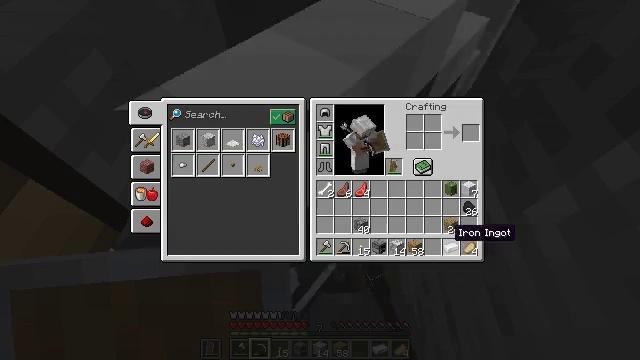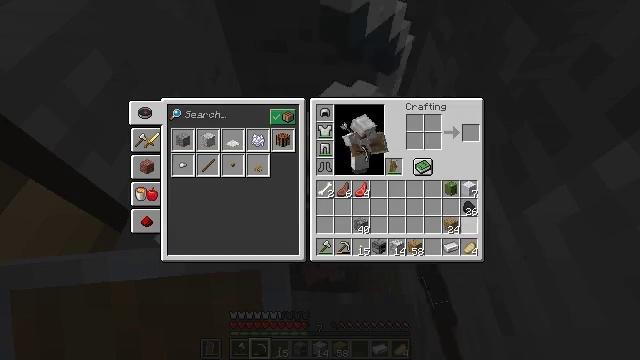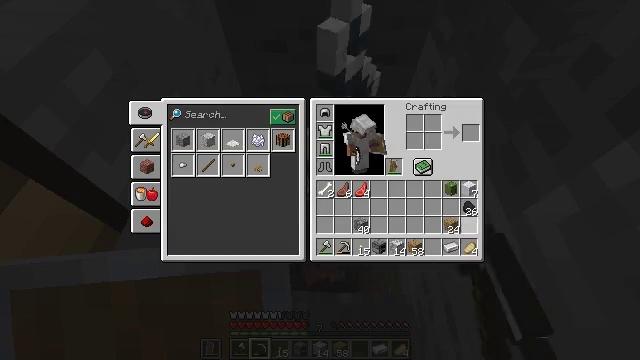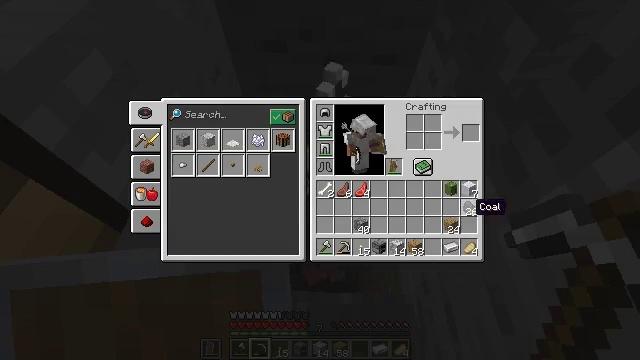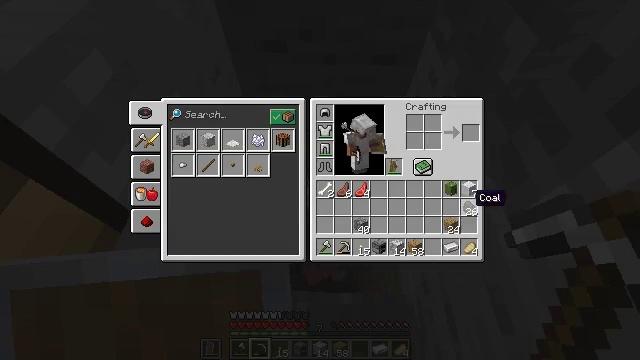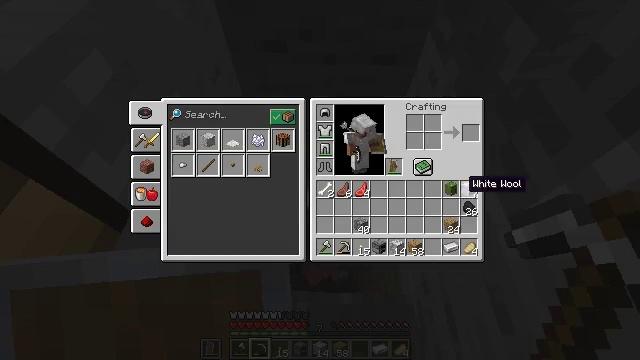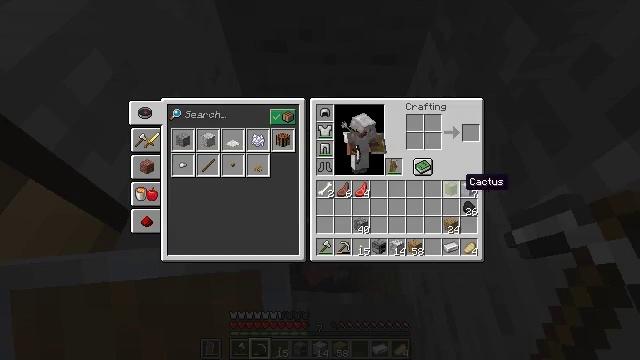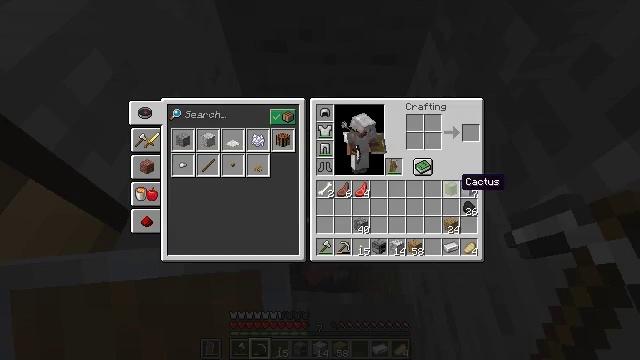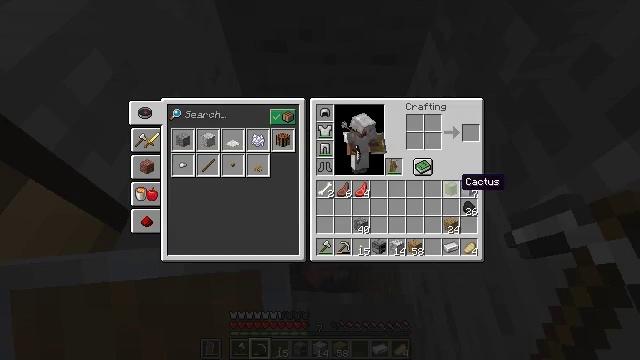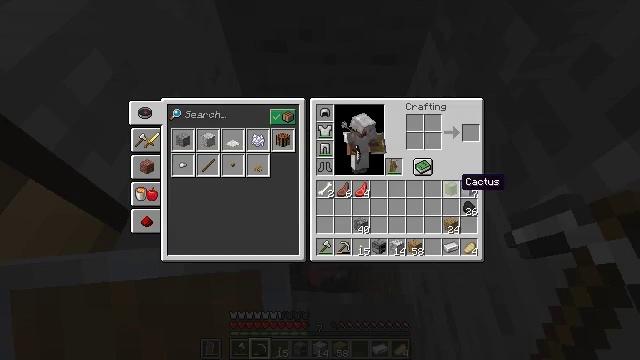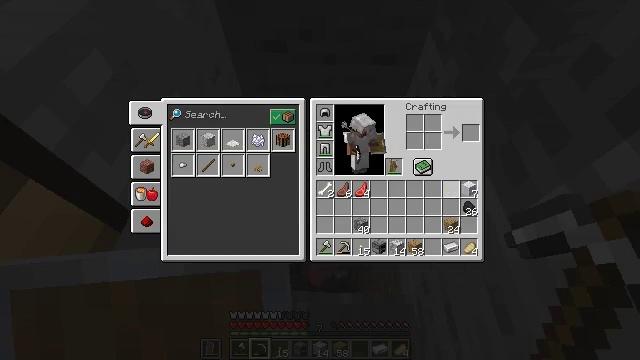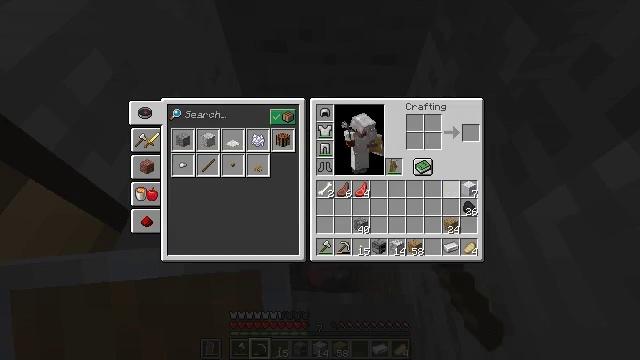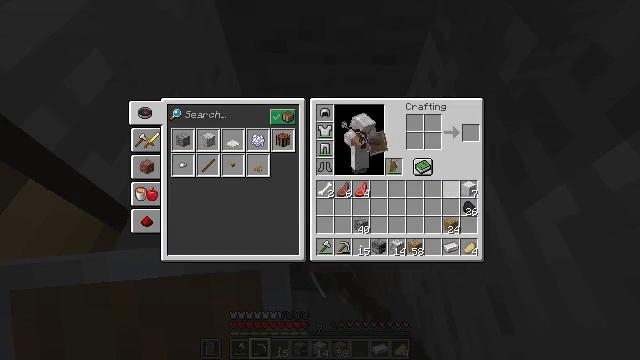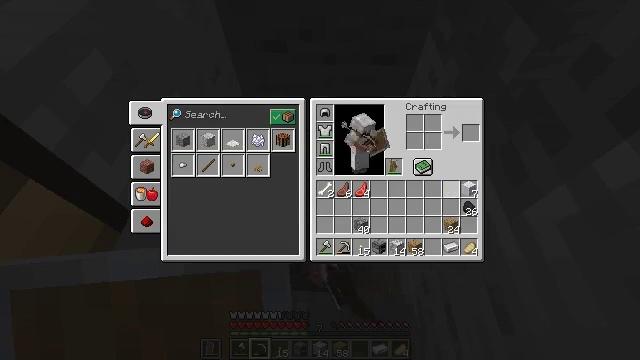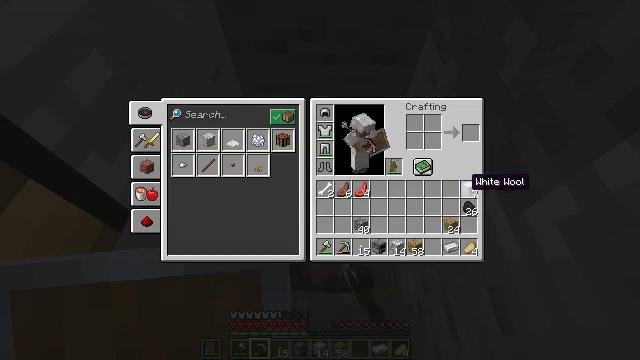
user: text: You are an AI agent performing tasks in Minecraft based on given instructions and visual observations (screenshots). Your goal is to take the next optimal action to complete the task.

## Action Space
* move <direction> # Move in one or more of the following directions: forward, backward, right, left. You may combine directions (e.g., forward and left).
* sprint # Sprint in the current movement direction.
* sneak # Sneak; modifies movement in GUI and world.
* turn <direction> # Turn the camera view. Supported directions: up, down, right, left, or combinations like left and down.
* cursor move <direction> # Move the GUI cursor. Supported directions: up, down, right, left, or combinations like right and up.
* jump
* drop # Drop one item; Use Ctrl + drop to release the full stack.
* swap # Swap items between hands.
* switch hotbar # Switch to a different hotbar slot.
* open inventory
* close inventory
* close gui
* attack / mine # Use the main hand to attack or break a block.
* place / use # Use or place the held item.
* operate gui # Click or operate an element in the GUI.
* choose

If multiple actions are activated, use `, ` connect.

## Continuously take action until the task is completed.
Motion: motion action
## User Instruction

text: Drop a cactus.
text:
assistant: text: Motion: sprint, cursor move right and up, open gui
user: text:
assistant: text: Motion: sprint
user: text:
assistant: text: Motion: sprint
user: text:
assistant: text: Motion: sprint, cursor move up
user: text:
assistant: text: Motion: sprint, cursor move left and up
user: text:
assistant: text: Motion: sprint
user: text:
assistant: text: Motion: sprint
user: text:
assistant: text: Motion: sprint
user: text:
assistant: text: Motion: sprint
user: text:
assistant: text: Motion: sprint, drop
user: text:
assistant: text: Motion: sprint, drop
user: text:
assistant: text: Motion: sprint
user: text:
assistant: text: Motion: sprint
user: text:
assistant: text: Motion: sprint, cursor move right
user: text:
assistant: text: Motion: sprint